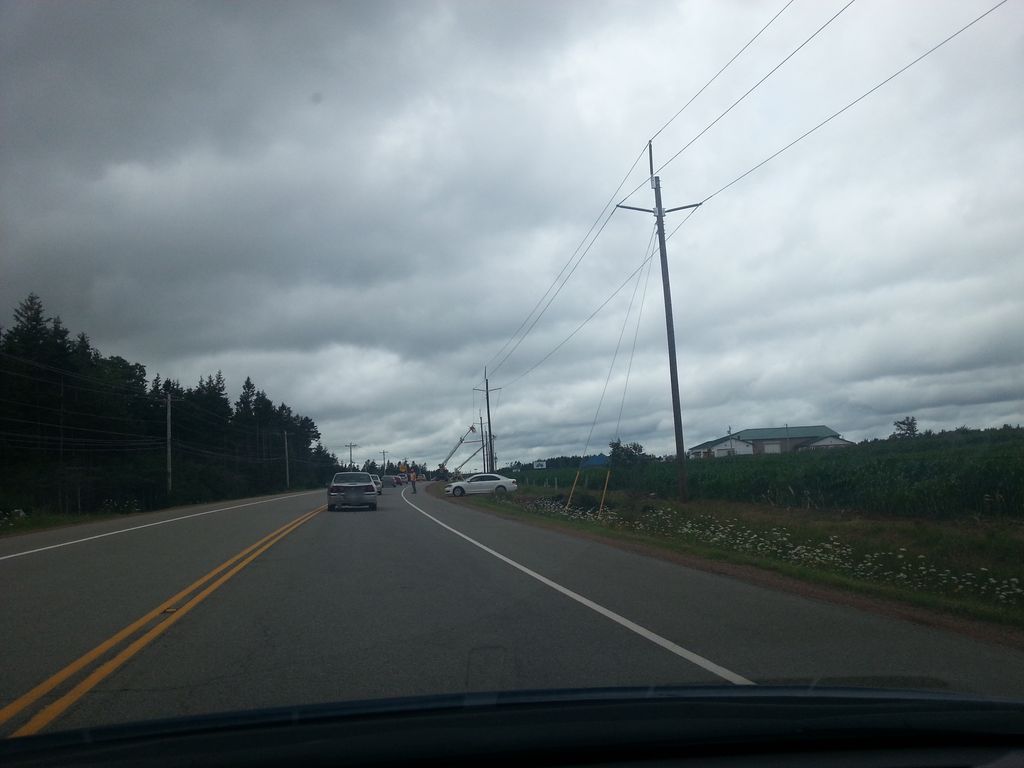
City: charlottetown